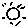
Label: sun